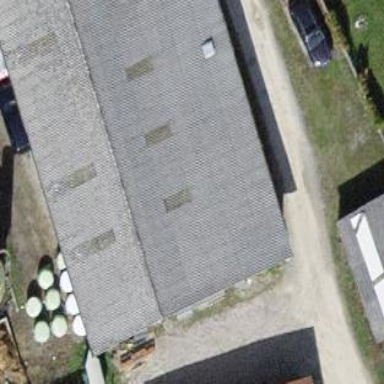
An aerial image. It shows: Farm auxiliary building.